Question: After updating android studio to 0.6.0 I get
Error:Cause: failed to find Build Tools revision 19.1.0
Please install the missing Build Tools from the Android SDK Manager.
I try to update "Android SDK Platform-tools" to 19.1.0 but android sdk manager doesn't offer me any update.

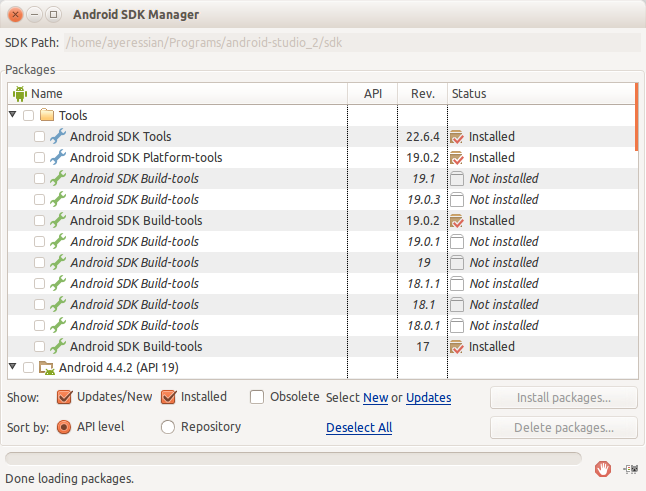
Answer: This isnt an update, it is a new version- in the "rev" column of the SDK manager look for the 19.1 version, its definitely there. Check it and download it. I did exact same thing this morning.